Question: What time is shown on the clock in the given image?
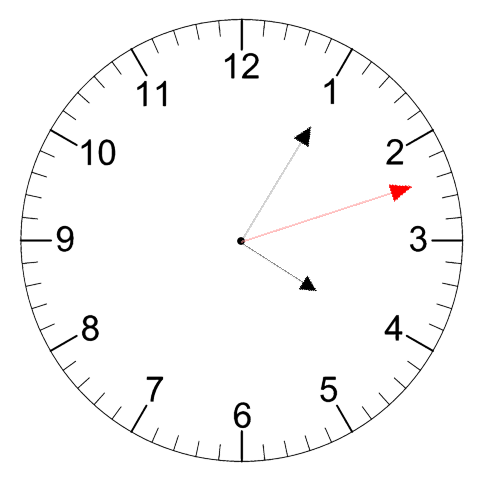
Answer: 04:05:12